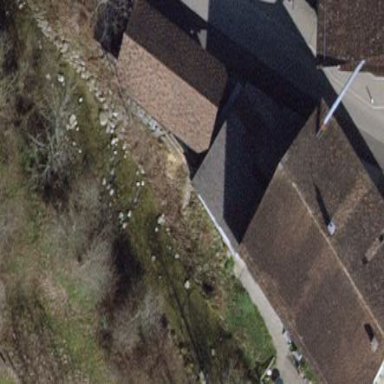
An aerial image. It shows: Carport structure.